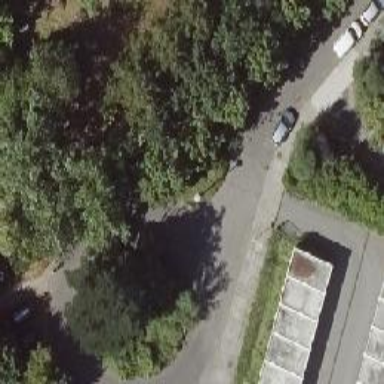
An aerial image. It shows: Residential road.